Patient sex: M
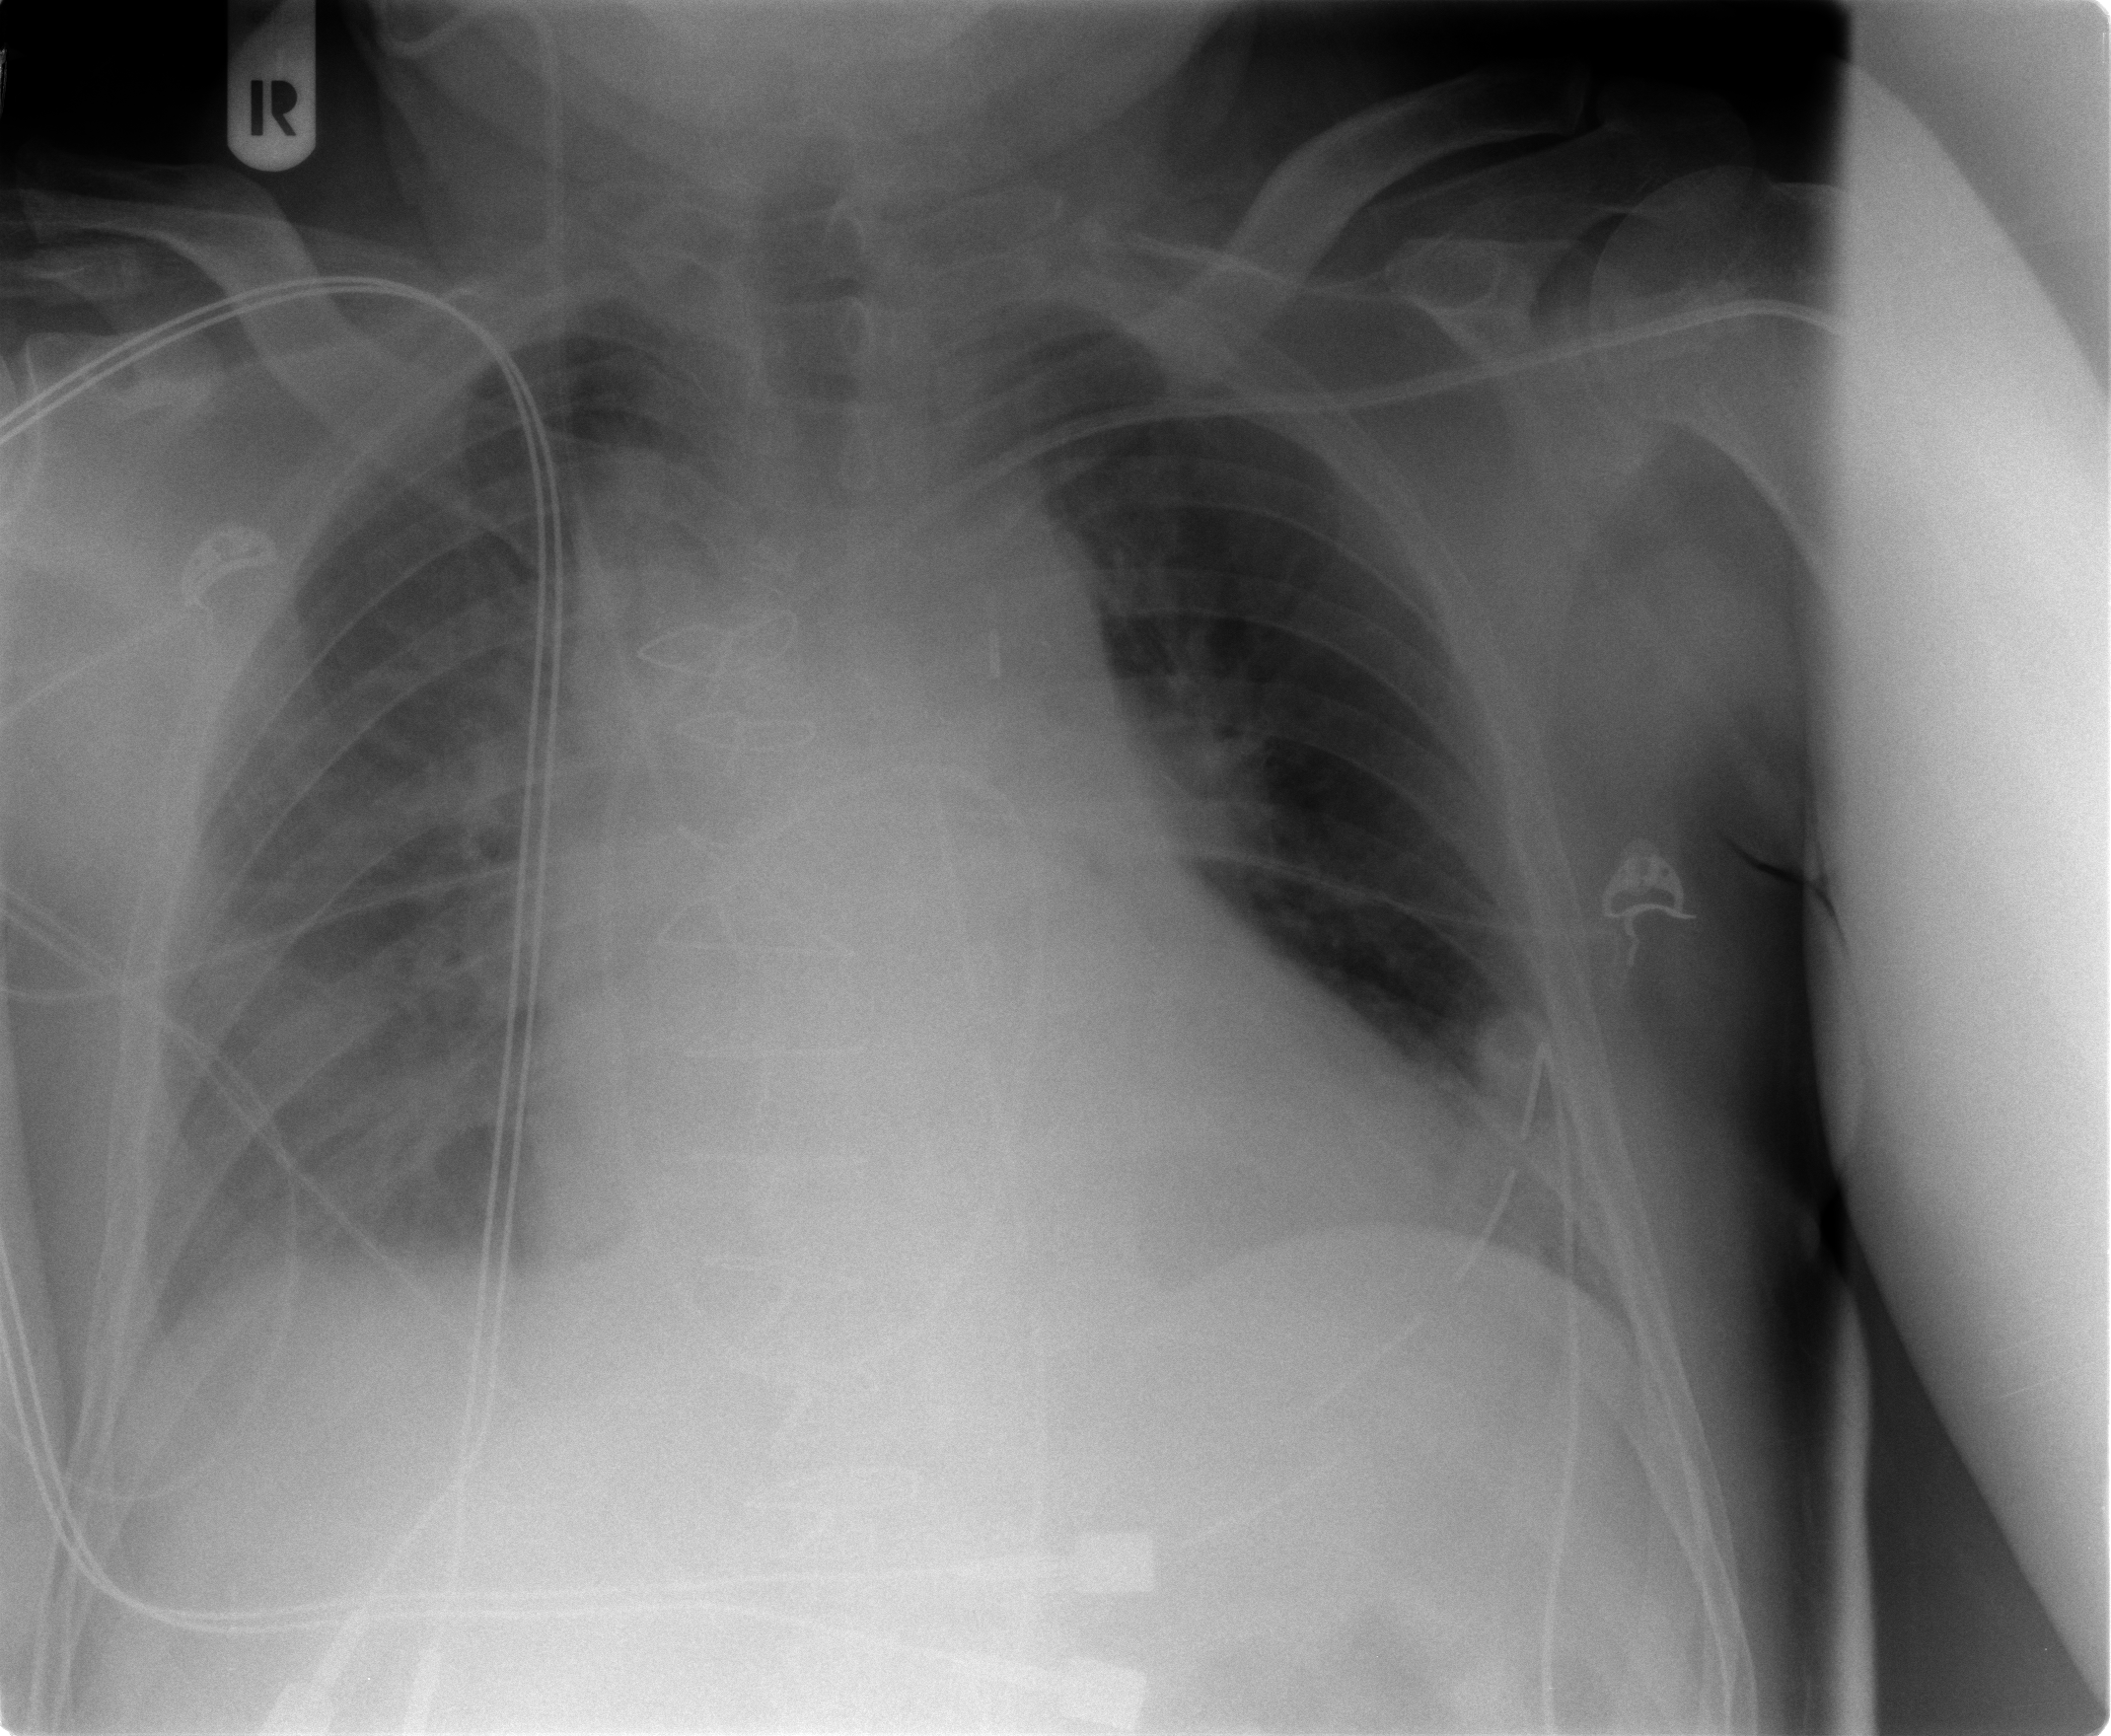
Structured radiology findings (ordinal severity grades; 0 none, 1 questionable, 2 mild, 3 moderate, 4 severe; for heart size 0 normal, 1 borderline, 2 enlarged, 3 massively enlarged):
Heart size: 2
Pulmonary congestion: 0
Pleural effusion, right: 2
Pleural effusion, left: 0
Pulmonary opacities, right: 0
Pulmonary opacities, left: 0
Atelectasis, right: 2
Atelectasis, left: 0